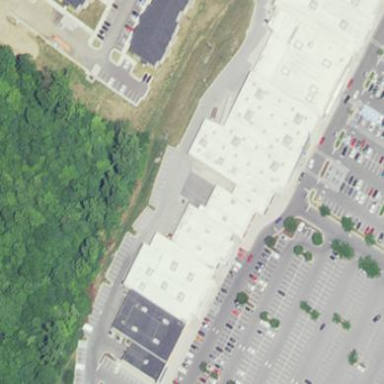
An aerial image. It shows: Building.